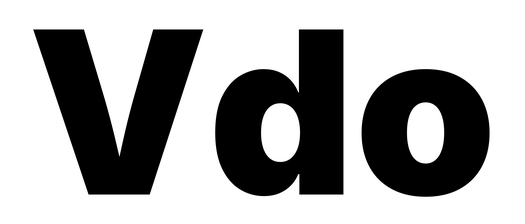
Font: Inter_Black